Question: A friend asked me to help debug her app. The app provides drawables for many types of device configurations.
On Samsung Galaxy Mini, the app crashes, because it can't find any matching resources. (If all resources are copied to 'drawable' folder, it fixes the problem.) I'm wondering about the reason of the crash.
The content of the 'res' folder is as follows:

The places where actual resources are stored are 'drawable-large-tvdpi' and the 'drawable-normal-*' folders. The rest of the folders contain only a test image for debug purposes (e.g. 'drawable-mdpi' contains a picture with the text 'MDPI', so the app can use it to detect where the current device searches for resources). Obviously, the crash is not due to these debug images, but because the app can't find the actual resources referenced by the app's XML.
The Galaxy Mini has a "small" screen and an "ldpi" density. My guess is that since none of the folders that contain actual resources are for "small" screen size (they either have the "normal" or "large" qualifier), Android will not find any matching resource. (Remember that not all folders store the actual resources.) How should I reorganize everything to that the app doesn't crash on any device at all?
(Note that I certainly read the relevant official <URL>
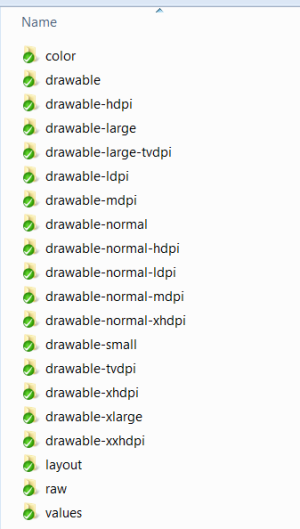
Answer: Okay, this gets a little confusing, but the issue is (kind of) articulated in the docs. Specifically:
> Screen pixel density is the one qualifier that is not eliminated due
to a contradiction. Even though the screen density of the device is
hdpi, drawable-port-ldpi/ is not eliminated because every screen
density is considered to be a match [at first].
and
> When selecting resources based on the screen size qualifiers, the
system will use resources designed for a screen smaller than the
current screen if there are no resources that better match (for
example, a large-size screen will use normal-size screen resources if
necessary). However, if the only available resources are larger than
the current screen, the system will not use them and your application
will crash if no other resources match the device configuration (for
example, if all layout resources are tagged with the xlarge qualifier,
but the device is a normal-size screen).
So, the issue is that you are providing density specific resources for normal/large screen qualifiers (e.g. 'drawable-normal-ldpi'), but none for small ('drawable-small-ldpi').